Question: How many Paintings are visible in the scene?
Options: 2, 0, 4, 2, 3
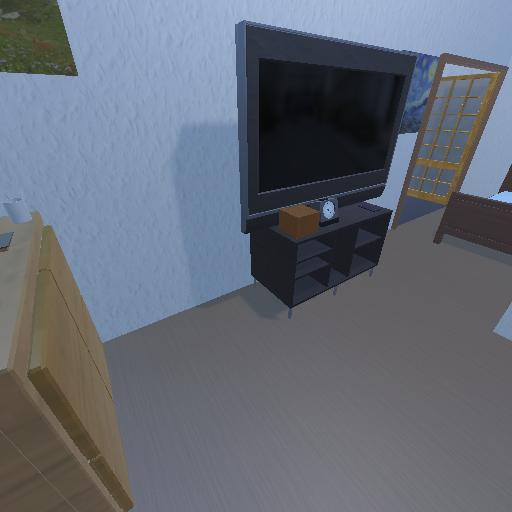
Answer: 2